Question: I have a Windows Form with 3 Gridviews (see screenshot). One of the gridviews gets a new value in an empty cell, the other two each get a new row. When clicking the save button I want to update the table that has the value added and insert the new rows into the other two tables. I have great difficulty figuring out the correct code. Right now I have:
'''
private void buttonSave_Click(object sender, EventArgs e)
{
DataTable table1 = alereDataSet.Tables["immaster"];
DataTable table2 = uPCDataSet.Tables["UPC"];
DataTable table3 = hangtagDataSet.Tables["upccode"];
DialogResult dr = MessageBox.Show("Are you sure you want to commit the values to the databases?", "Message", MessageBoxButtons.YesNoCancel, MessageBoxIcon.Information);
if (dr == DialogResult.Yes)
try
{
immasterTableAdapter.Update(table1.Select(null, null, DataViewRowState.CurrentRows));
upccodeTableAdapter.Update(table3.Select(null, null, DataViewRowState.Added));
uPCTableAdapter.Update(table2.Select(null, null, DataViewRowState.Added));
}
catch (System.Exception ex)
{
System.Windows.Forms.MessageBox.Show(ex.Message);
}
}
'''
But when I click save nothing happens. I have a feeling it's because of my Update methods for the tables. Two of the three tables are VFP tables and the third is a SQL table. What I need help with is figuring out the Update Command. The two VFP tables won't create the Update method automatically and the code for the SQL table is:
'''
UPDATE UPC
SET UPCBarcode = @UPCBarcode, UPCNumber = @UPCNumber, ItemNumber = @ItemNumber, Itemdescrip = @Itemdescrip
WHERE (UPCBarcode = @Original_UPCBarcode) AND (@IsNull_UPCNumber = 1) AND (UPCNumber IS NULL) AND (@IsNull_ItemNumber = 1) AND (ItemNumber IS NULL) AND (@IsNull_Itemdescrip = 1) AND (Itemdescrip IS NULL) OR (UPCBarcode = @Original_UPCBarcode) AND (UPCNumber = @Original_UPCNumber) AND (@IsNull_ItemNumber = 1) AND (ItemNumber IS NULL) AND
(@IsNull_Itemdescrip = 1) AND (Itemdescrip IS NULL) OR
(UPCBarcode = @Original_UPCBarcode) AND (@IsNull_UPCNumber = 1) AND (UPCNumber IS NULL) AND (ItemNumber = @Original_ItemNumber) AND
(@IsNull_Itemdescrip = 1) AND (Itemdescrip IS NULL) OR
(UPCBarcode = @Original_UPCBarcode) AND (UPCNumber = @Original_UPCNumber) AND (ItemNumber = @Original_ItemNumber) AND
(@IsNull_Itemdescrip = 1) AND (Itemdescrip IS NULL) OR
(UPCBarcode = @Original_UPCBarcode) AND (@IsNull_UPCNumber = 1) AND (UPCNumber IS NULL) AND (@IsNull_ItemNumber = 1) AND
(ItemNumber IS NULL) AND (Itemdescrip = @Original_Itemdescrip) OR
(UPCBarcode = @Original_UPCBarcode) AND (UPCNumber = @Original_UPCNumber) AND (@IsNull_ItemNumber = 1) AND (ItemNumber IS NULL) AND
(Itemdescrip = @Original_Itemdescrip) OR
(UPCBarcode = @Original_UPCBarcode) AND (@IsNull_UPCNumber = 1) AND (UPCNumber IS NULL) AND (ItemNumber = @Original_ItemNumber) AND
(Itemdescrip = @Original_Itemdescrip) OR
(UPCBarcode = @Original_UPCBarcode) AND (UPCNumber = @Original_UPCNumber) AND (ItemNumber = @Original_ItemNumber) AND
(Itemdescrip = @Original_Itemdescrip)
'''
Not sure what else I should post. Please ask for any more code you think could be relevant.
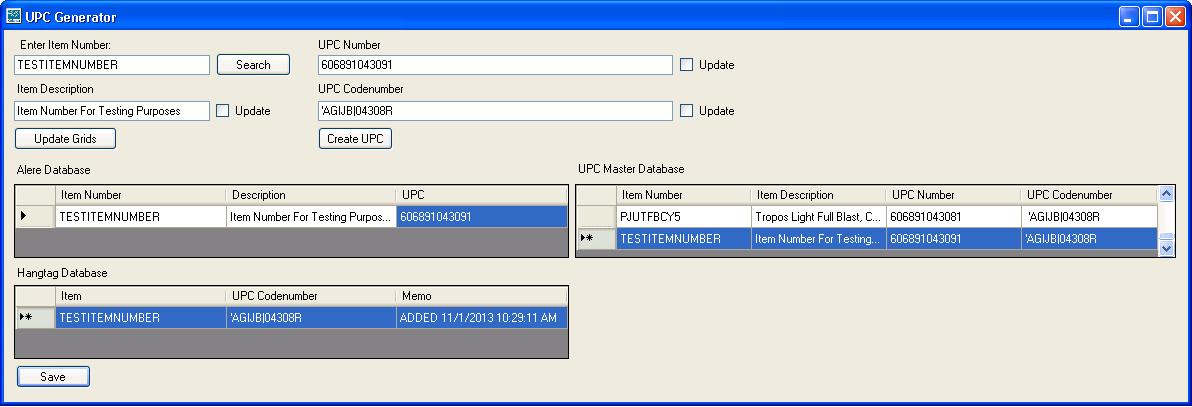
Answer: Well, I guess after a week of nothing I finally was able to figure it out. Updating the SQL table was fairly easy since it creates its own UPDATE method when creating the Dataset.
For the VFP tables I had to write my own UPDATE command which for the first table was
'''
UPDATE immaster
SET item = ?, descrip = ?, upccode = ?
WHERE (item = ?)
'''
and for the second VFP table was
'''
UPDATE upccode
SET item = ?, upccode = ?, memoupc = ?
WHERE (item = ?)
'''
Then I had to write the event handler for the Save button:
'''
//Save the data from the gridviews back to the respective tables
private void buttonSave_Click(object sender, EventArgs e)
{
//Declare which tables get updated
DataTable table1 = alereDataSet.Tables["immaster"];
DataTable table2 = uPCDataSet.Tables["UPC"];
DataTable table3 = hangtagDataSet.Tables["upccode"];
DialogResult dr = MessageBox.Show("Are you sure you want to commit the values to the databases?", "Message", MessageBoxButtons.YesNoCancel, MessageBoxIcon.Information);
if (dr == DialogResult.Yes)
try
{
//Update immaster with the modified data
immasterTableAdapter.Update(table1.Select(null, null, DataViewRowState.ModifiedCurrent));
dataGridView1.Refresh();
//Insert a new row in the upccode table with the values from the cells in the last row
upccodeTableAdapter.Insert(dataGridView3.Rows[dataGridView3.Rows.Count - 1].Cells[0].Value.ToString(), dataGridView3.Rows[dataGridView3.Rows.Count - 1].Cells[1].Value.ToString(), ("Added " + System.DateTime.Now));
dataGridView3.Refresh();
//Insert a new row in UPC table with the values from the cells in the last row
uPCTableAdapter.Insert(dataGridView2.Rows[dataGridView2.Rows.Count - 1].Cells[3].Value.ToString(), dataGridView2.Rows[dataGridView2.Rows.Count - 1].Cells[2].Value.ToString(), dataGridView2.Rows[dataGridView2.Rows.Count - 1].Cells[0].Value.ToString(), dataGridView2.Rows[dataGridView2.Rows.Count - 1].Cells[1].Value.ToString());
dataGridView2.Refresh();
clearTextboxes();
}
catch (SqlException ex)
{
System.Windows.Forms.MessageBox.Show(ex.Message);
}
}
'''